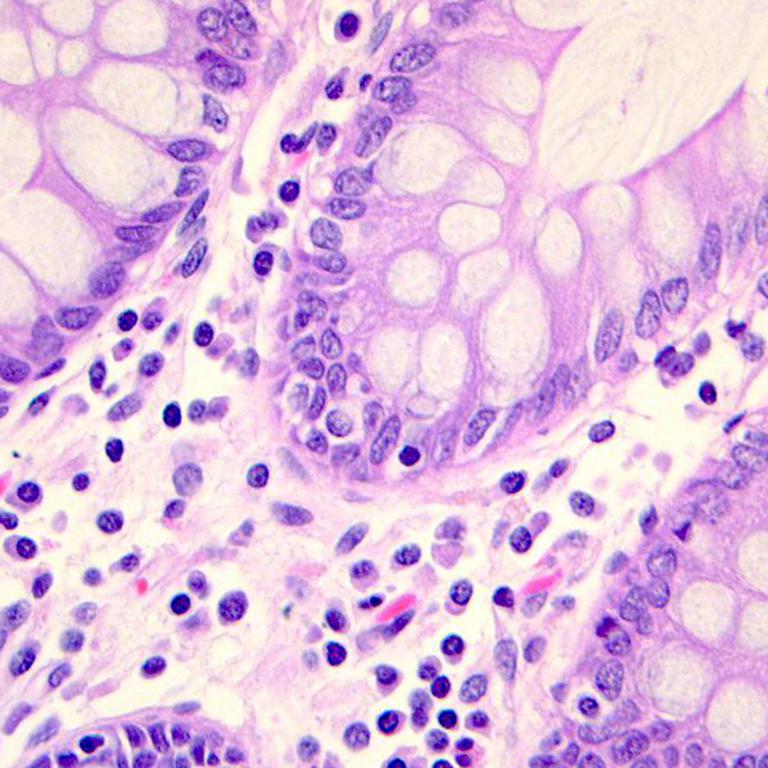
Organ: colon
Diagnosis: benign